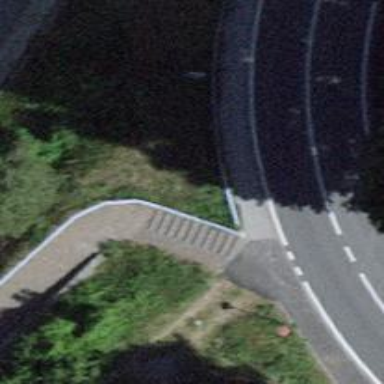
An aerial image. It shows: Road with steps.